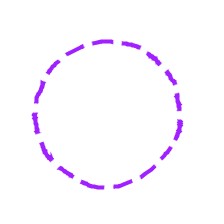
Shape: circle